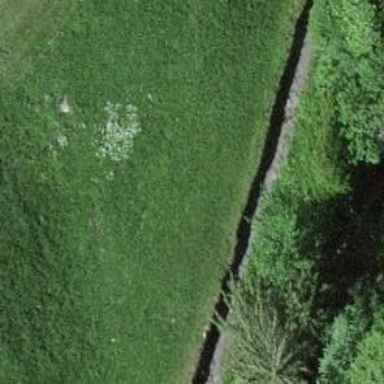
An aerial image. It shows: Dry stone wall barrier.